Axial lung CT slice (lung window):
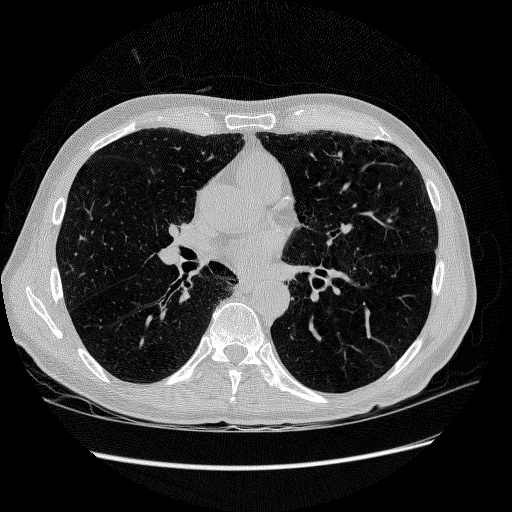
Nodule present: no